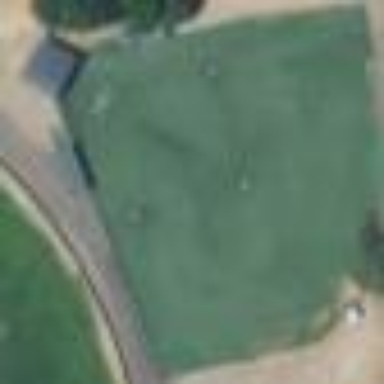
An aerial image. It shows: Baseball pitch for leisure and sports activities.